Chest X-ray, PA view. Patient: 41 years old, sex M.
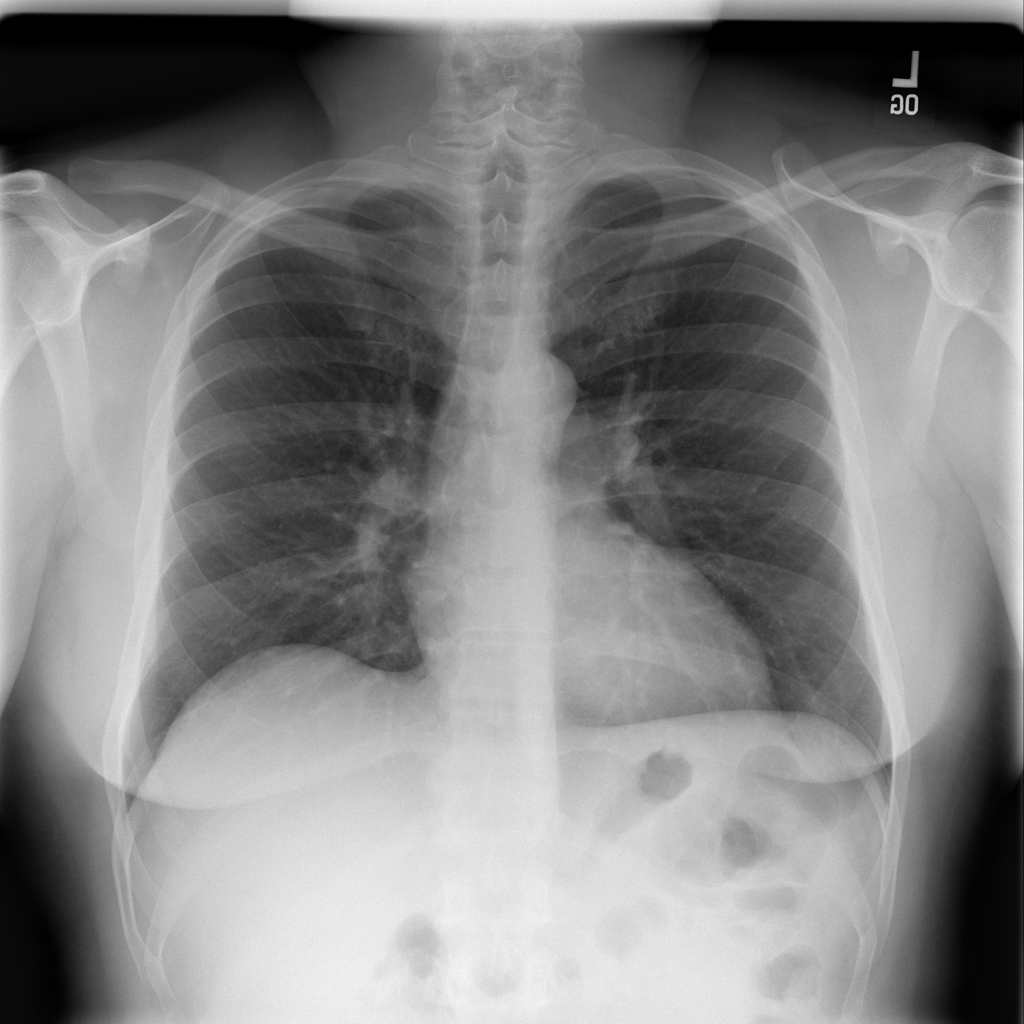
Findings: No Finding